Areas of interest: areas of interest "Industrial"
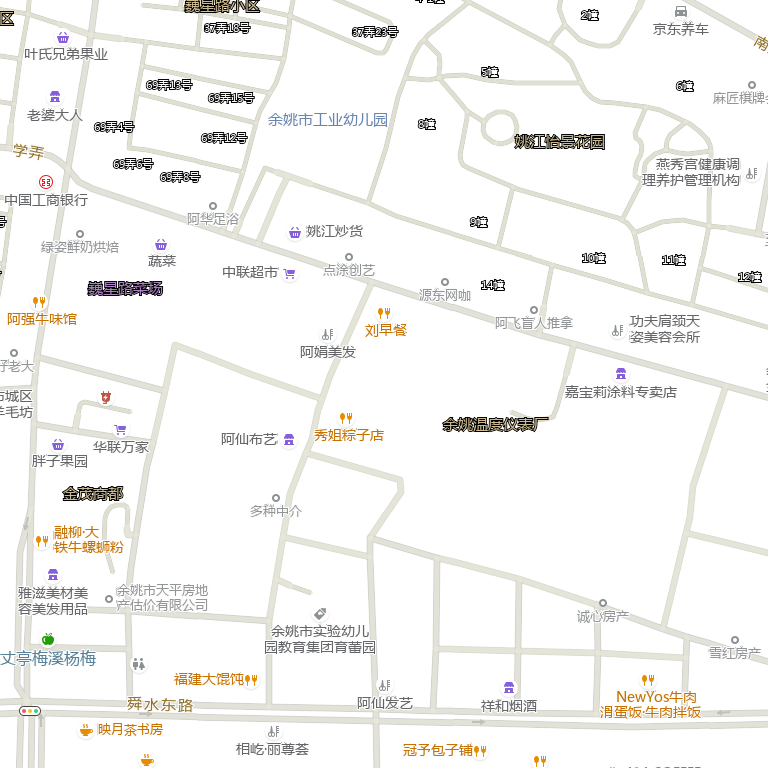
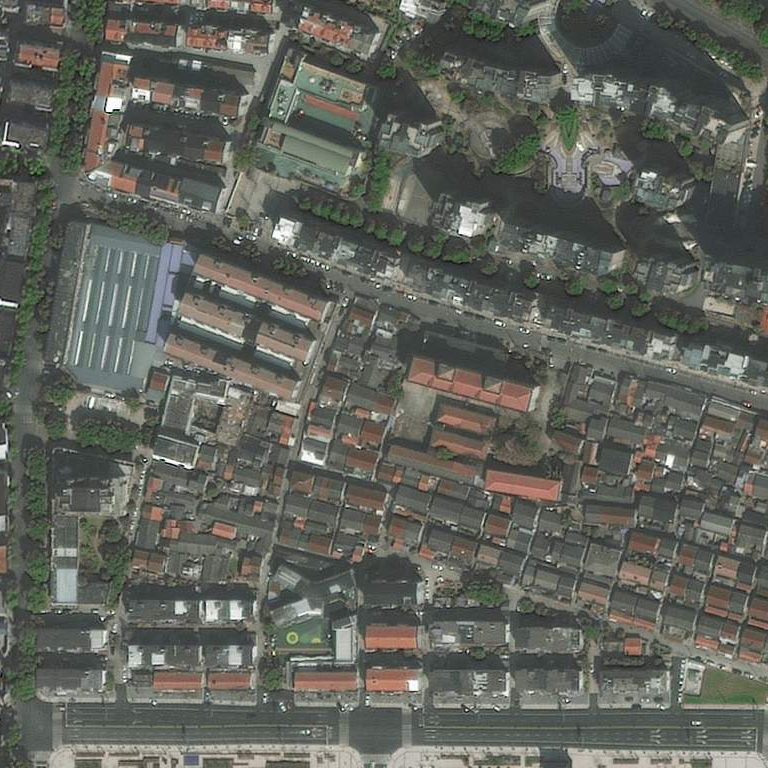